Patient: sex M, age 58
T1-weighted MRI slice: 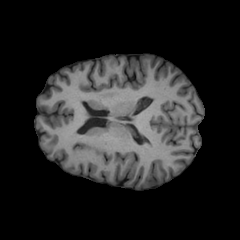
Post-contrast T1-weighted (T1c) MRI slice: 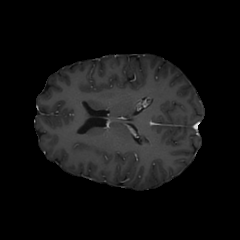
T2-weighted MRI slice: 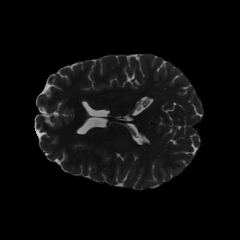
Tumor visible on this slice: no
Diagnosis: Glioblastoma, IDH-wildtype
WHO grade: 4